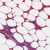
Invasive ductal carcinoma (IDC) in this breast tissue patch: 0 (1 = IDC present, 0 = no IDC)